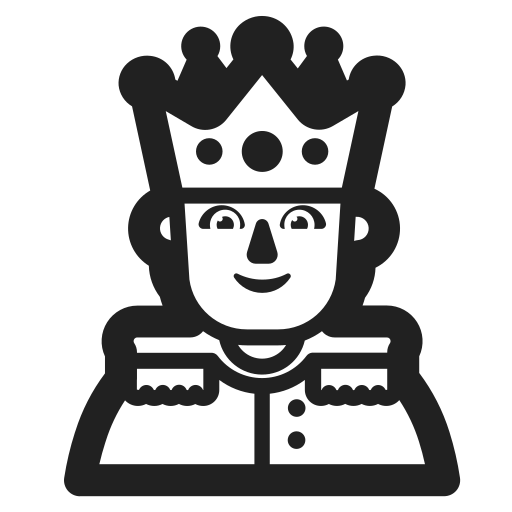
person with crown high contrast default